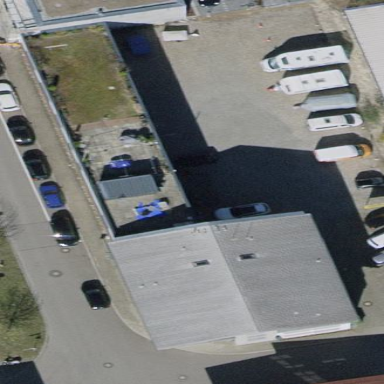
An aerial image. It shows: Office building.